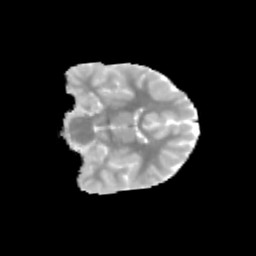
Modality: MD
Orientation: coronal
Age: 9
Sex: male
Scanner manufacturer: siemens
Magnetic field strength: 3 T
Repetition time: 3.8 s
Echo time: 0.07 s